Question: I'm working with Struts2, in this case I would like to customising my input tag message.
Basically change the "No file selected" by a new one.

Does anybody know how do it?
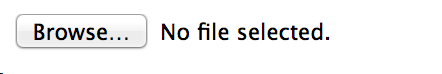
Answer: It is a hard-coded message for the browser tag 'file' and you cant change them directly . But you could do that using 'css' or 'jquery'.
sources here <URL>